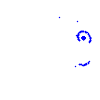
Particle: pion